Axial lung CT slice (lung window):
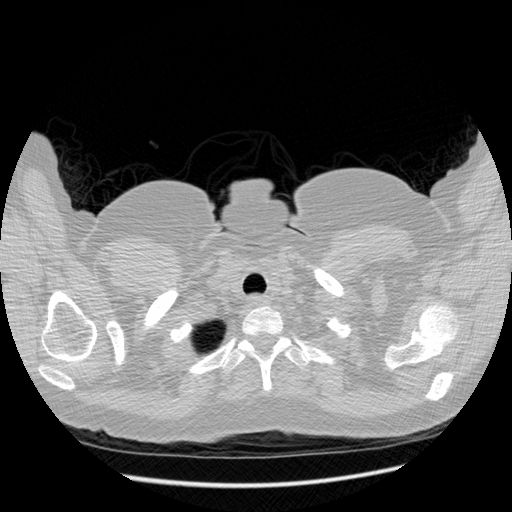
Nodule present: no